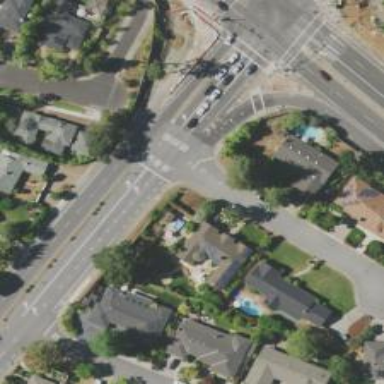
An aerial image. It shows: Marked crossing on the road.